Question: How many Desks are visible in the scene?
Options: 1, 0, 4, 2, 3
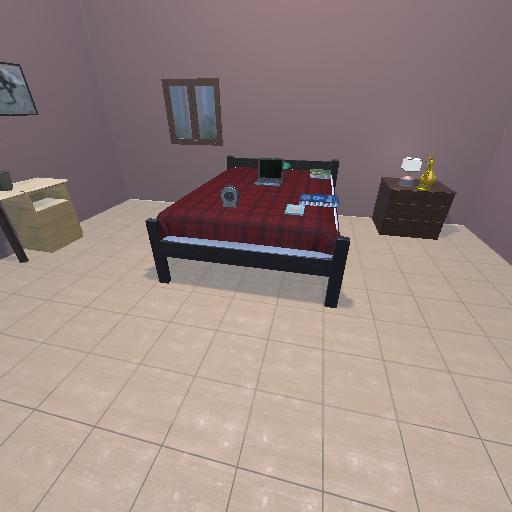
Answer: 1